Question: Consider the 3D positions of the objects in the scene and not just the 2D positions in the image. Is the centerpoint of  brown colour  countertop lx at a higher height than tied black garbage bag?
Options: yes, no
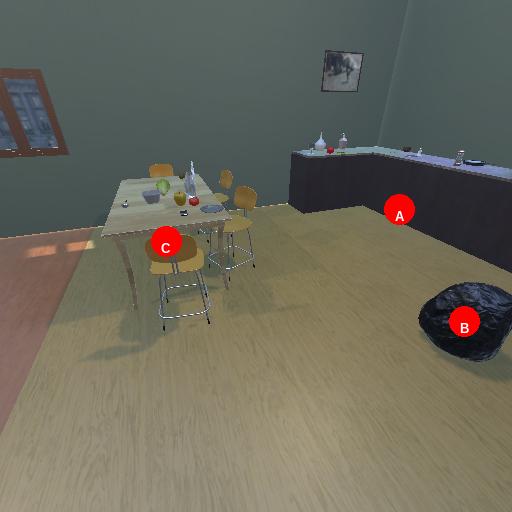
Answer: yes